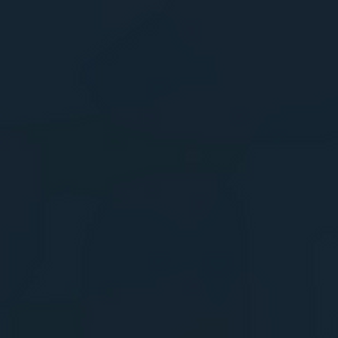
Label: other